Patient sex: M
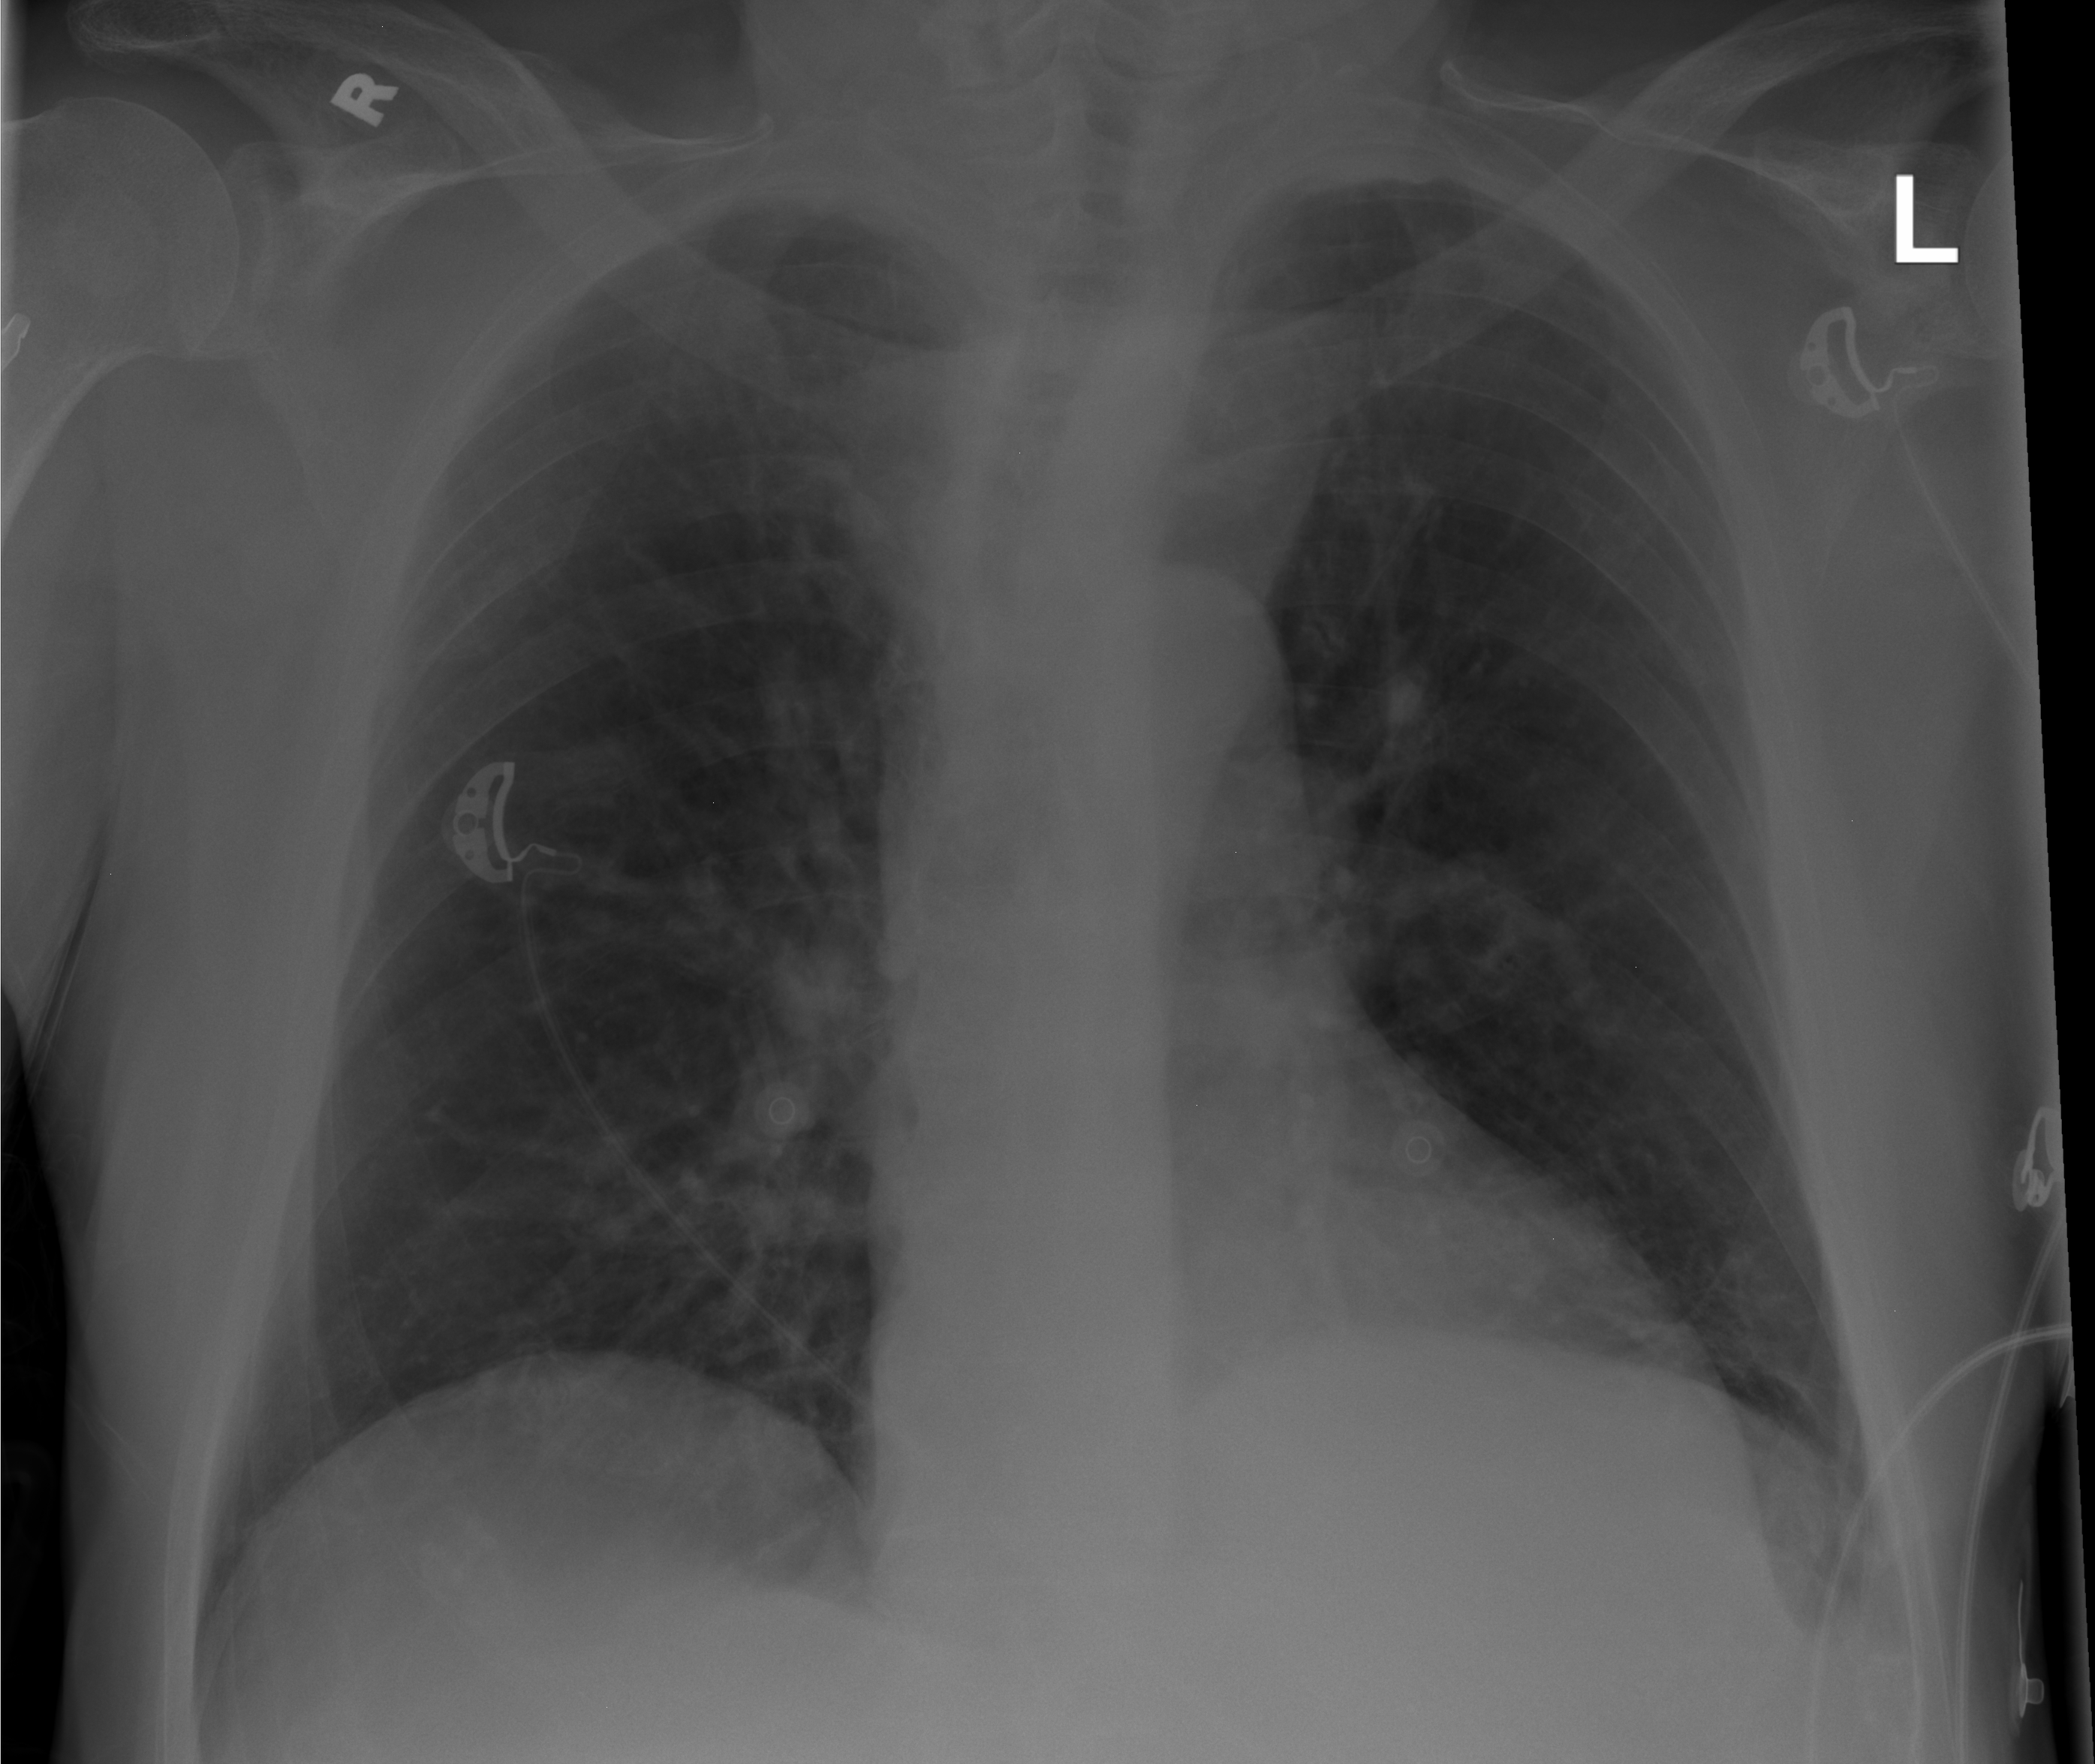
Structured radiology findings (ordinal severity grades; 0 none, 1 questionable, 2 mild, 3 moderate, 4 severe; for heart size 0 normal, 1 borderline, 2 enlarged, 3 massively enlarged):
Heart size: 0
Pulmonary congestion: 1
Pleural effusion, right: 0
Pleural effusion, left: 0
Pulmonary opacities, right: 0
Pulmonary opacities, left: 0
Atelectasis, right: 1
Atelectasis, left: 1